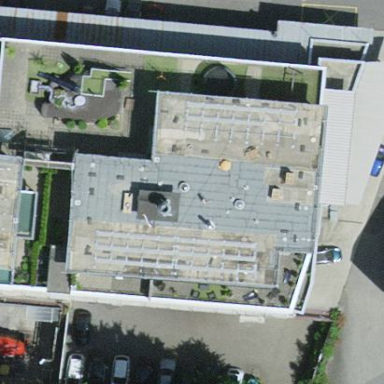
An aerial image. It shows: View of roof of building.